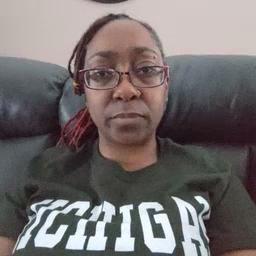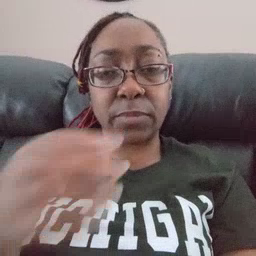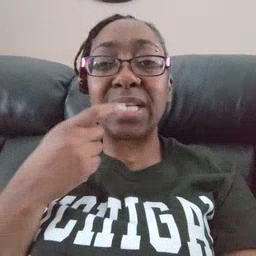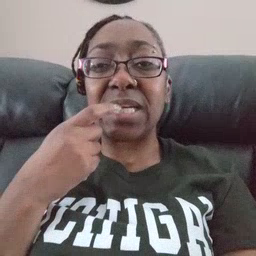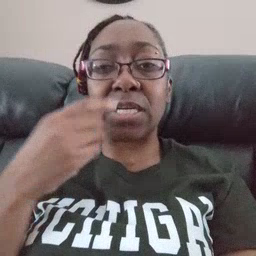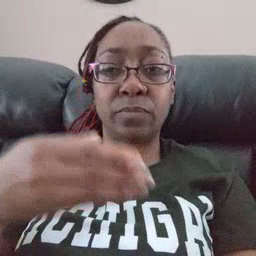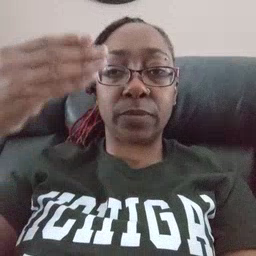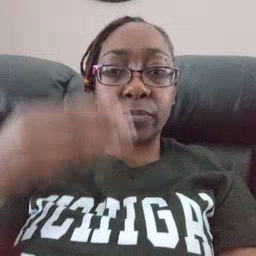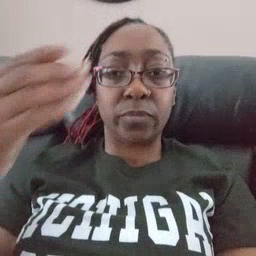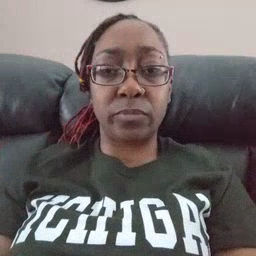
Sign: glasswindow